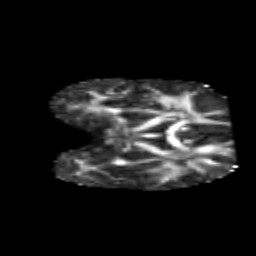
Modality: FA
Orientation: coronal
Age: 7
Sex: female
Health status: healthy